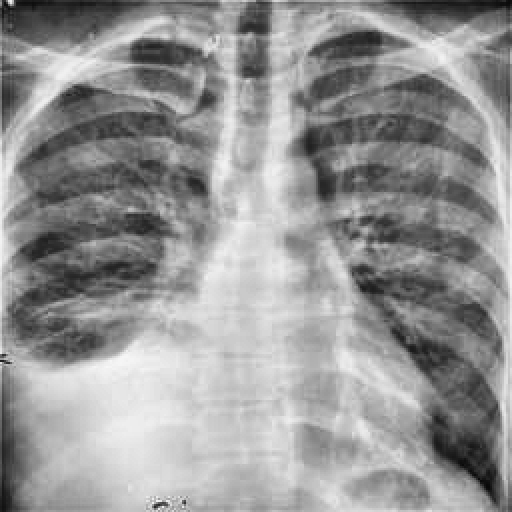
Finding: TUBERCULOSIS